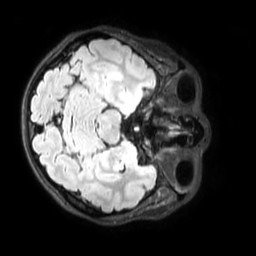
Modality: FLAIR
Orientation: axial
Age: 22
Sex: female
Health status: healthy
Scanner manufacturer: philips
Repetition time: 4.8 s
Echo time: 0.2812 s